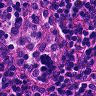
Metastatic tissue present: no